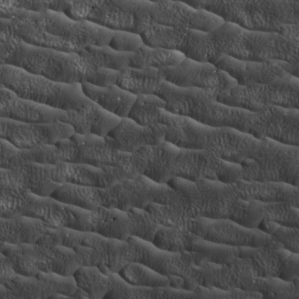
Label: non_frost